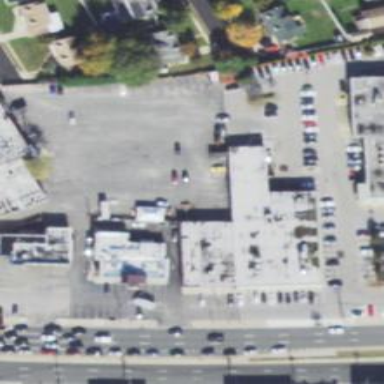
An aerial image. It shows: Retail building.